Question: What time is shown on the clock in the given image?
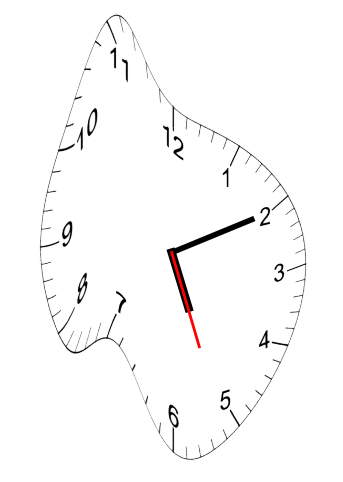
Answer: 05:10:26